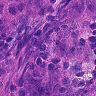
Metastatic tissue present: yes